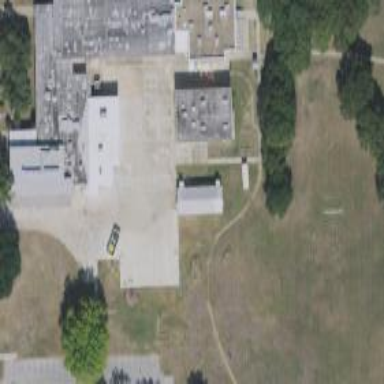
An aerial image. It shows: School building.